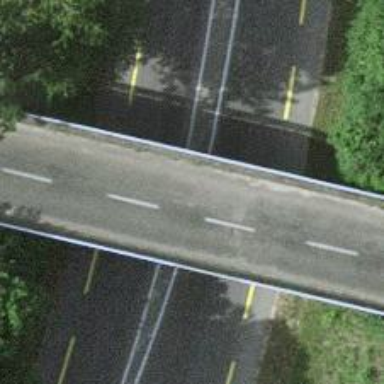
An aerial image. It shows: Primary highway with advisory cycle lane.